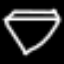
Label: diamond